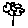
Label: flower